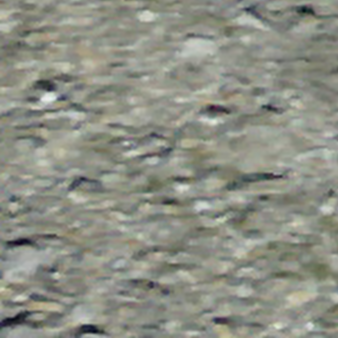
Label: other